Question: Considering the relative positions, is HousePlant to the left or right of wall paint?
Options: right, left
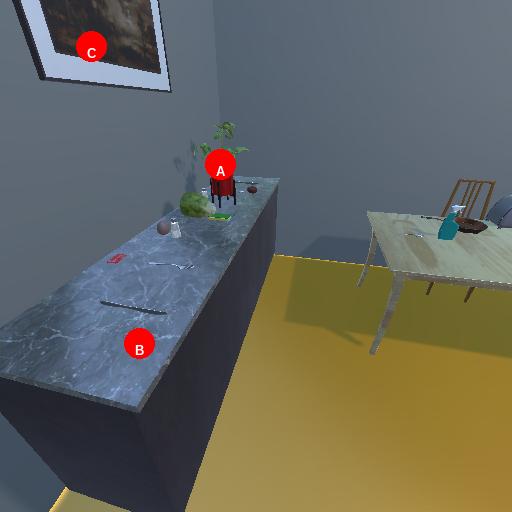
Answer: right